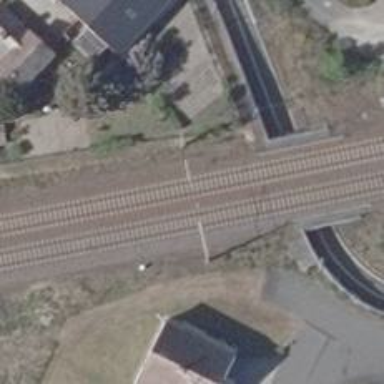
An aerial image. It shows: Milestone along the railway track with catenary mast.